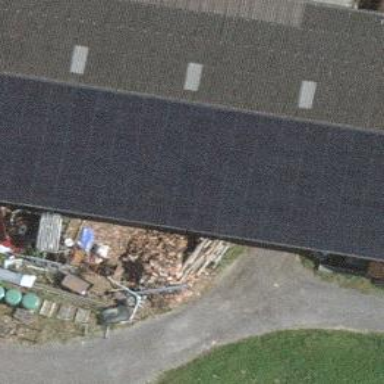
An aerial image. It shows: Solar photovoltaic panel generator.